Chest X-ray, PA view. Patient: 25 years old, sex M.
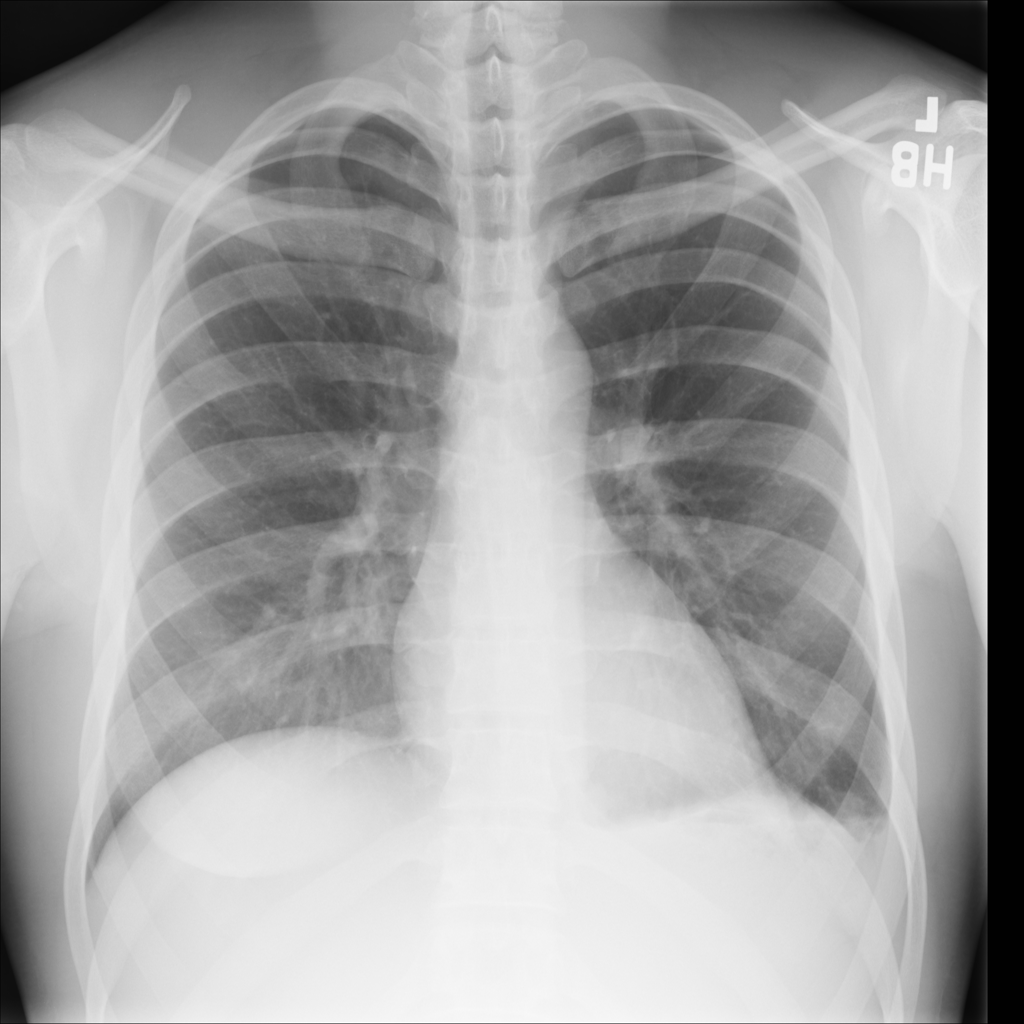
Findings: Effusion